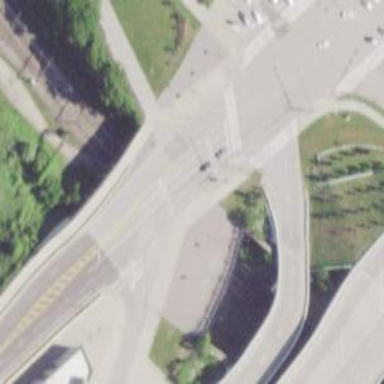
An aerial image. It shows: Pedestrian road.